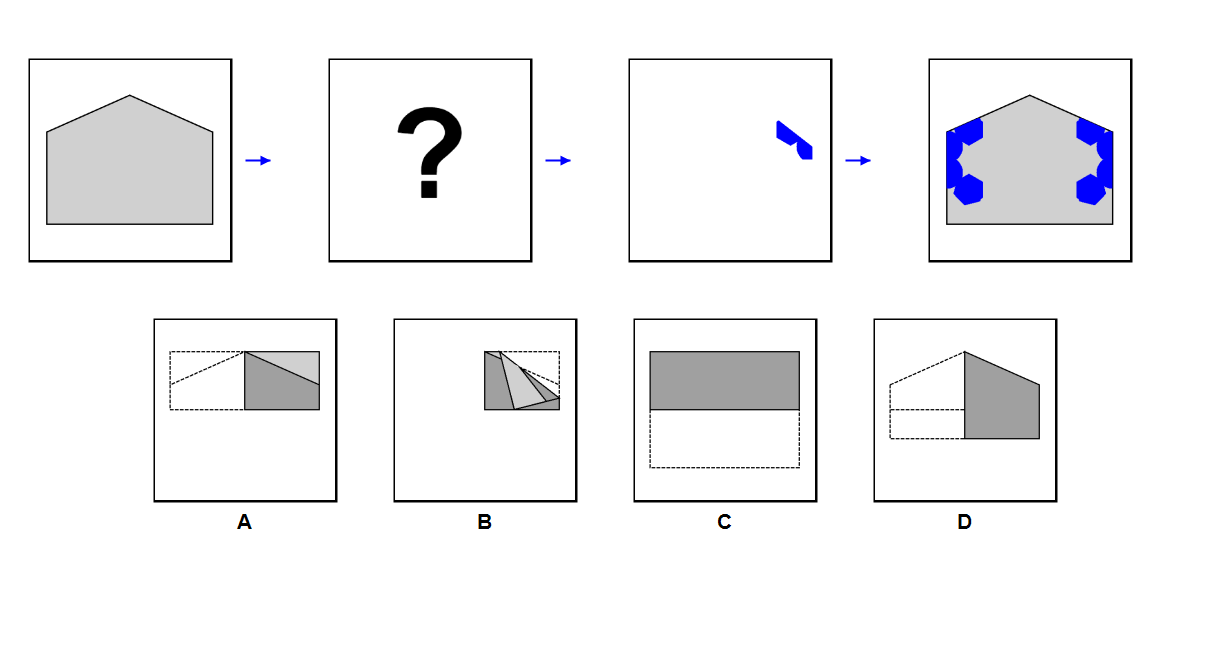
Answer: D